Chest X-ray:
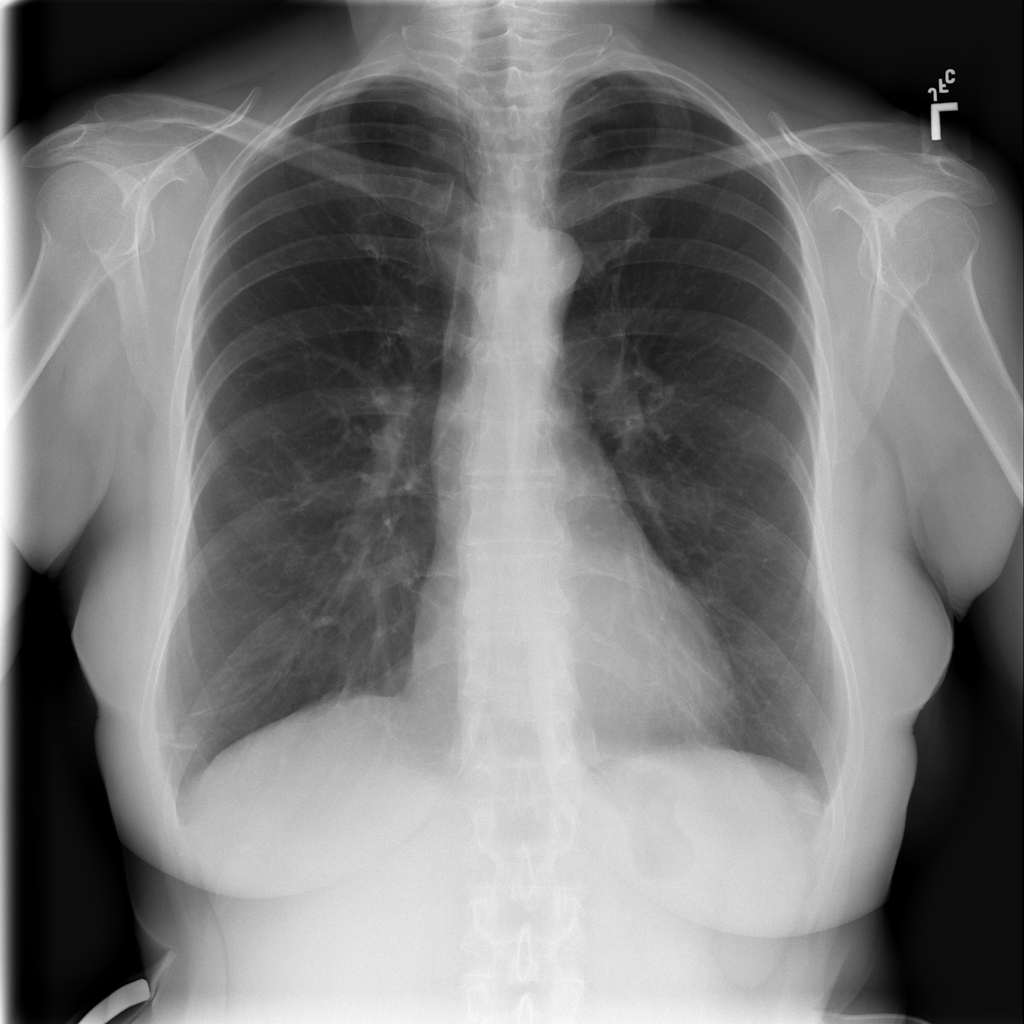
No abnormal finding: yes